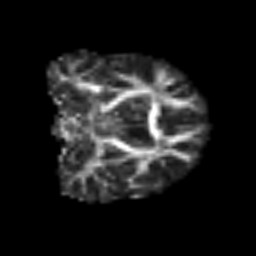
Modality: FA
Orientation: coronal
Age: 75
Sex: male
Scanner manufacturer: siemens
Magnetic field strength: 3 T
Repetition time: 3.2 s
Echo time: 0.081 s